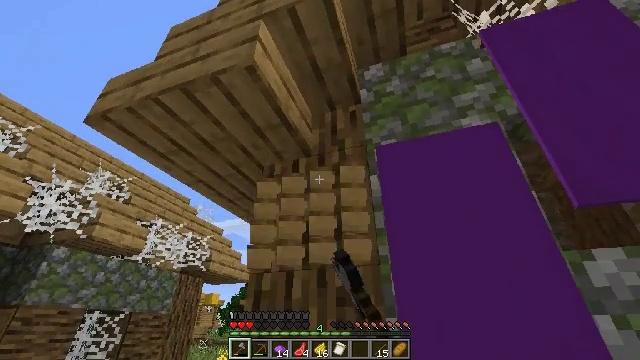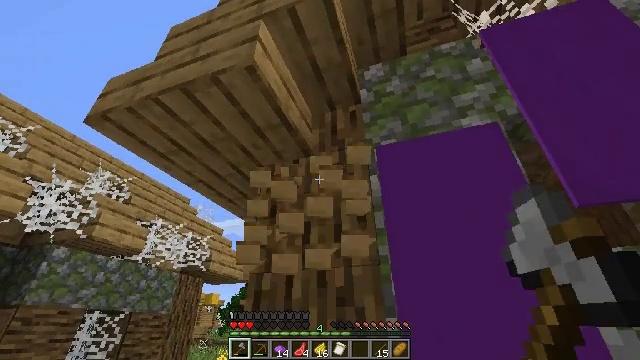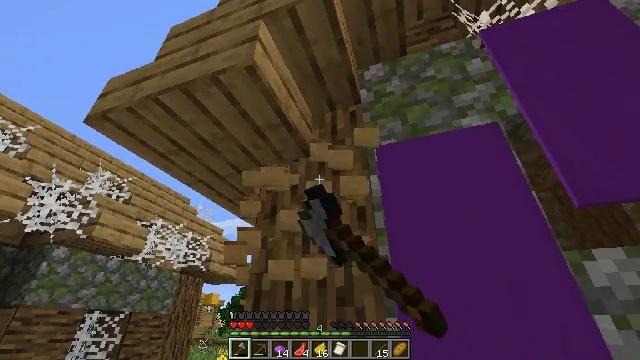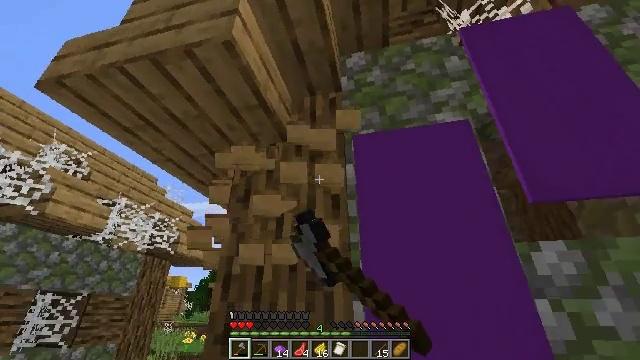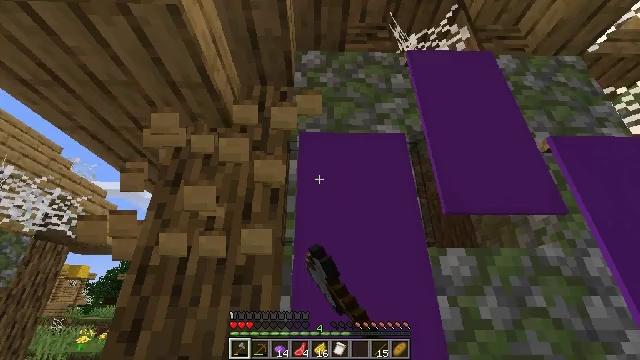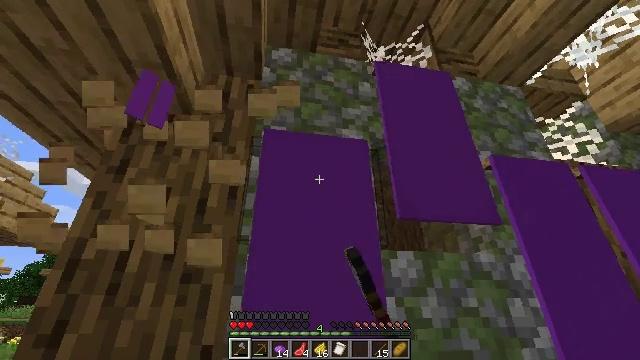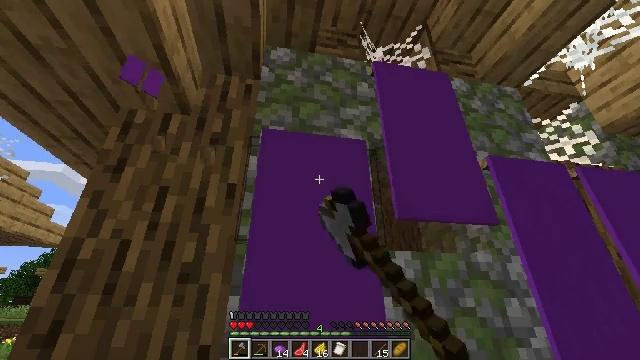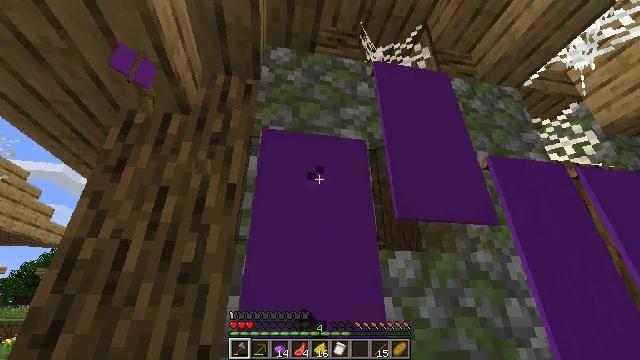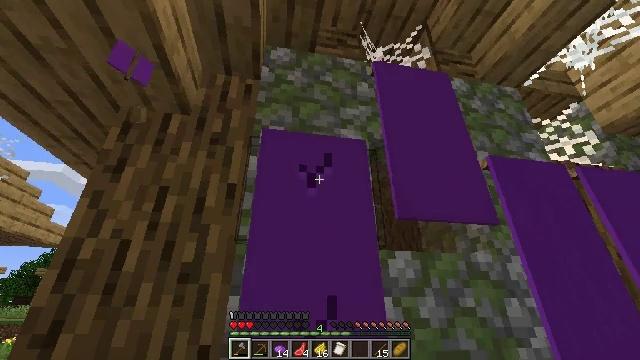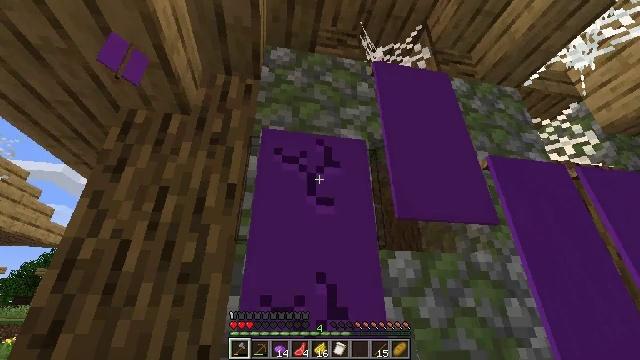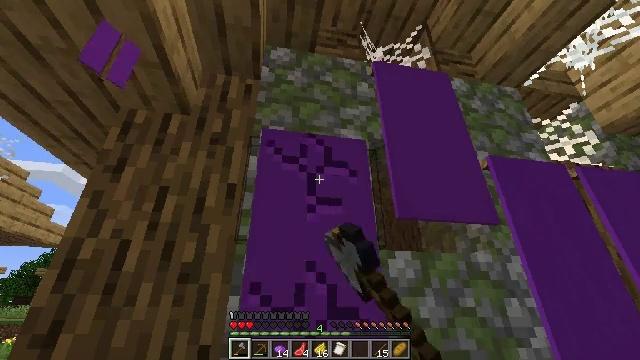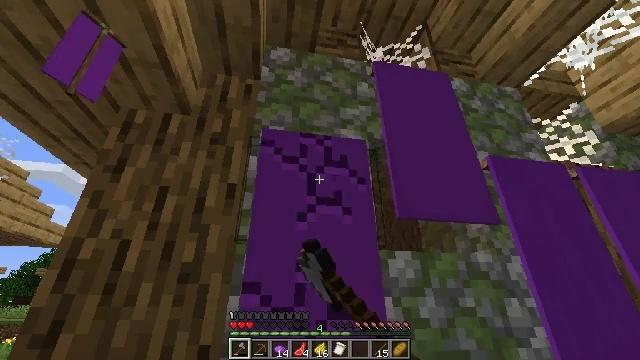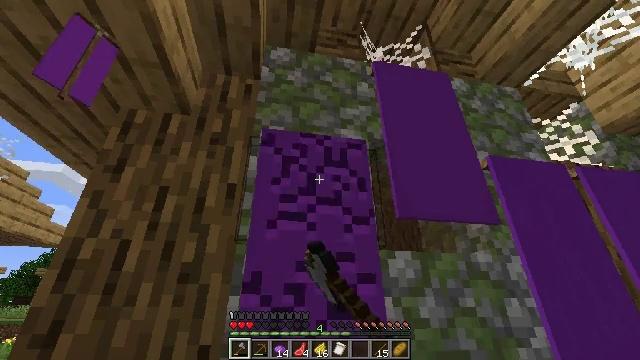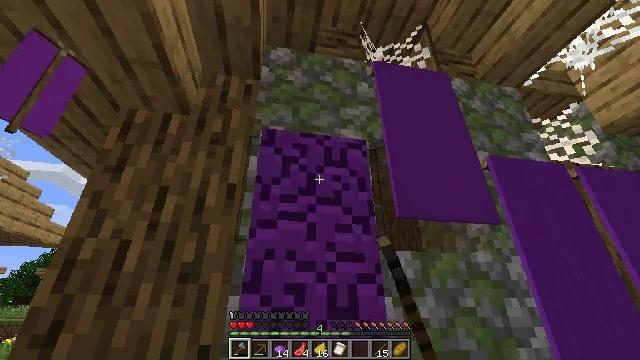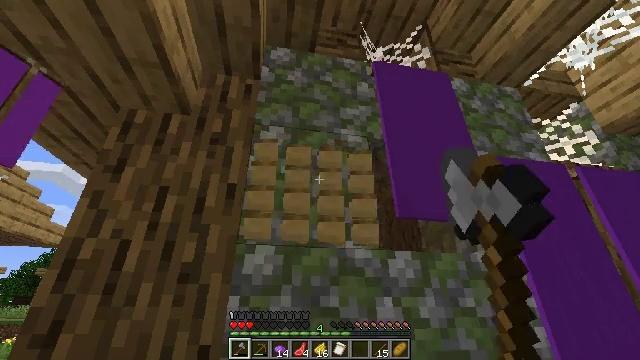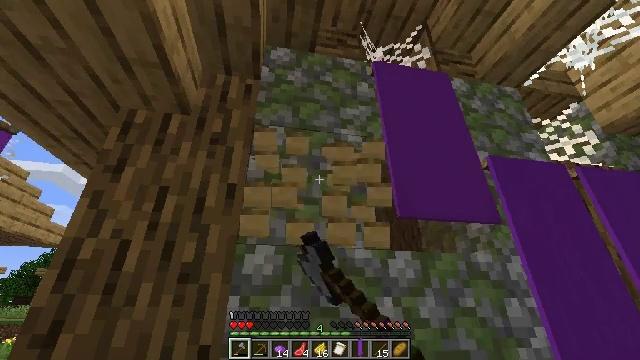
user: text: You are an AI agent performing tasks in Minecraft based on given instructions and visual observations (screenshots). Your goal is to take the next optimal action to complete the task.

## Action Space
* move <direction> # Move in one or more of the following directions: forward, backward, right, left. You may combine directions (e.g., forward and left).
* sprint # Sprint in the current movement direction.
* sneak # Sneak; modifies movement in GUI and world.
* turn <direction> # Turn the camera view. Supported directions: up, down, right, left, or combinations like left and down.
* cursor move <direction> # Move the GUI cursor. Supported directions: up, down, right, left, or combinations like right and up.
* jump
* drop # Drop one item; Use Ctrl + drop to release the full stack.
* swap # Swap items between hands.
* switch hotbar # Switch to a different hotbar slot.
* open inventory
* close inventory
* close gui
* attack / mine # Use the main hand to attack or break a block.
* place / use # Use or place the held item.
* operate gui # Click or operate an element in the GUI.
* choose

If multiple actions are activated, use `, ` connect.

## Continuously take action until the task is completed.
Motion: motion action
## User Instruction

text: Collect the purple wall banner by breaking it.
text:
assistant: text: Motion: attack / mine
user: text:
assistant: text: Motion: attack / mine
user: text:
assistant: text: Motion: turn right and down, attack / mine
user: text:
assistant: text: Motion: turn right, attack / mine
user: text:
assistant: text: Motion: turn right, attack / mine
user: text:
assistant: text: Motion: attack / mine
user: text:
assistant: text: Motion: attack / mine
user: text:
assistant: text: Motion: attack / mine
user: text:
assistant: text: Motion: attack / mine
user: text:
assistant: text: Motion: attack / mine
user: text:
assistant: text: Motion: attack / mine
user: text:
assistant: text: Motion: attack / mine
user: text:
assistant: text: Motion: attack / mine
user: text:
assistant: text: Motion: attack / mine
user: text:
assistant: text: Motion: attack / mine
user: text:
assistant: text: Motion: attack / mine
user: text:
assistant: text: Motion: attack / mine
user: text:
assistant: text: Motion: attack / mine
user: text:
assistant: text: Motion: turn right and up, attack / mine
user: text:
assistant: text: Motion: turn right and up, attack / mine
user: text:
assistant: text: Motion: turn right and up, attack / mine
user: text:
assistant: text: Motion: turn right and up, attack / mine
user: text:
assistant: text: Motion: attack / mine
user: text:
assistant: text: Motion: attack / mine
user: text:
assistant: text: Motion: attack / mine
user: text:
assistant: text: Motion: attack / mine
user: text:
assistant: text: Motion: attack / mine
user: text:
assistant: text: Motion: attack / mine
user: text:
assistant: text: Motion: attack / mine
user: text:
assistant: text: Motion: attack / mine